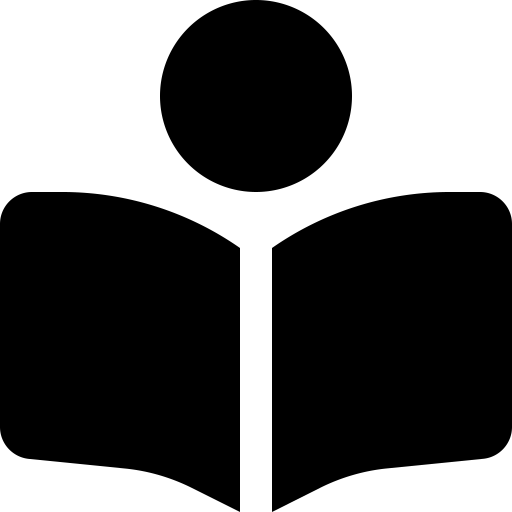
Tags: icon, FontAwesome, fa-icon, solid, book, open, reader